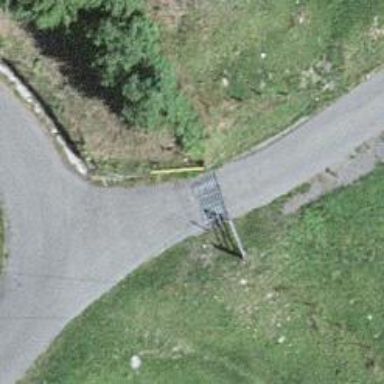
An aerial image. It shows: Cattle grid barrier.